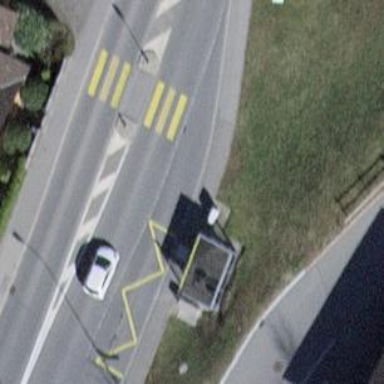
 serving as platform for public transportation."